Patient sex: F
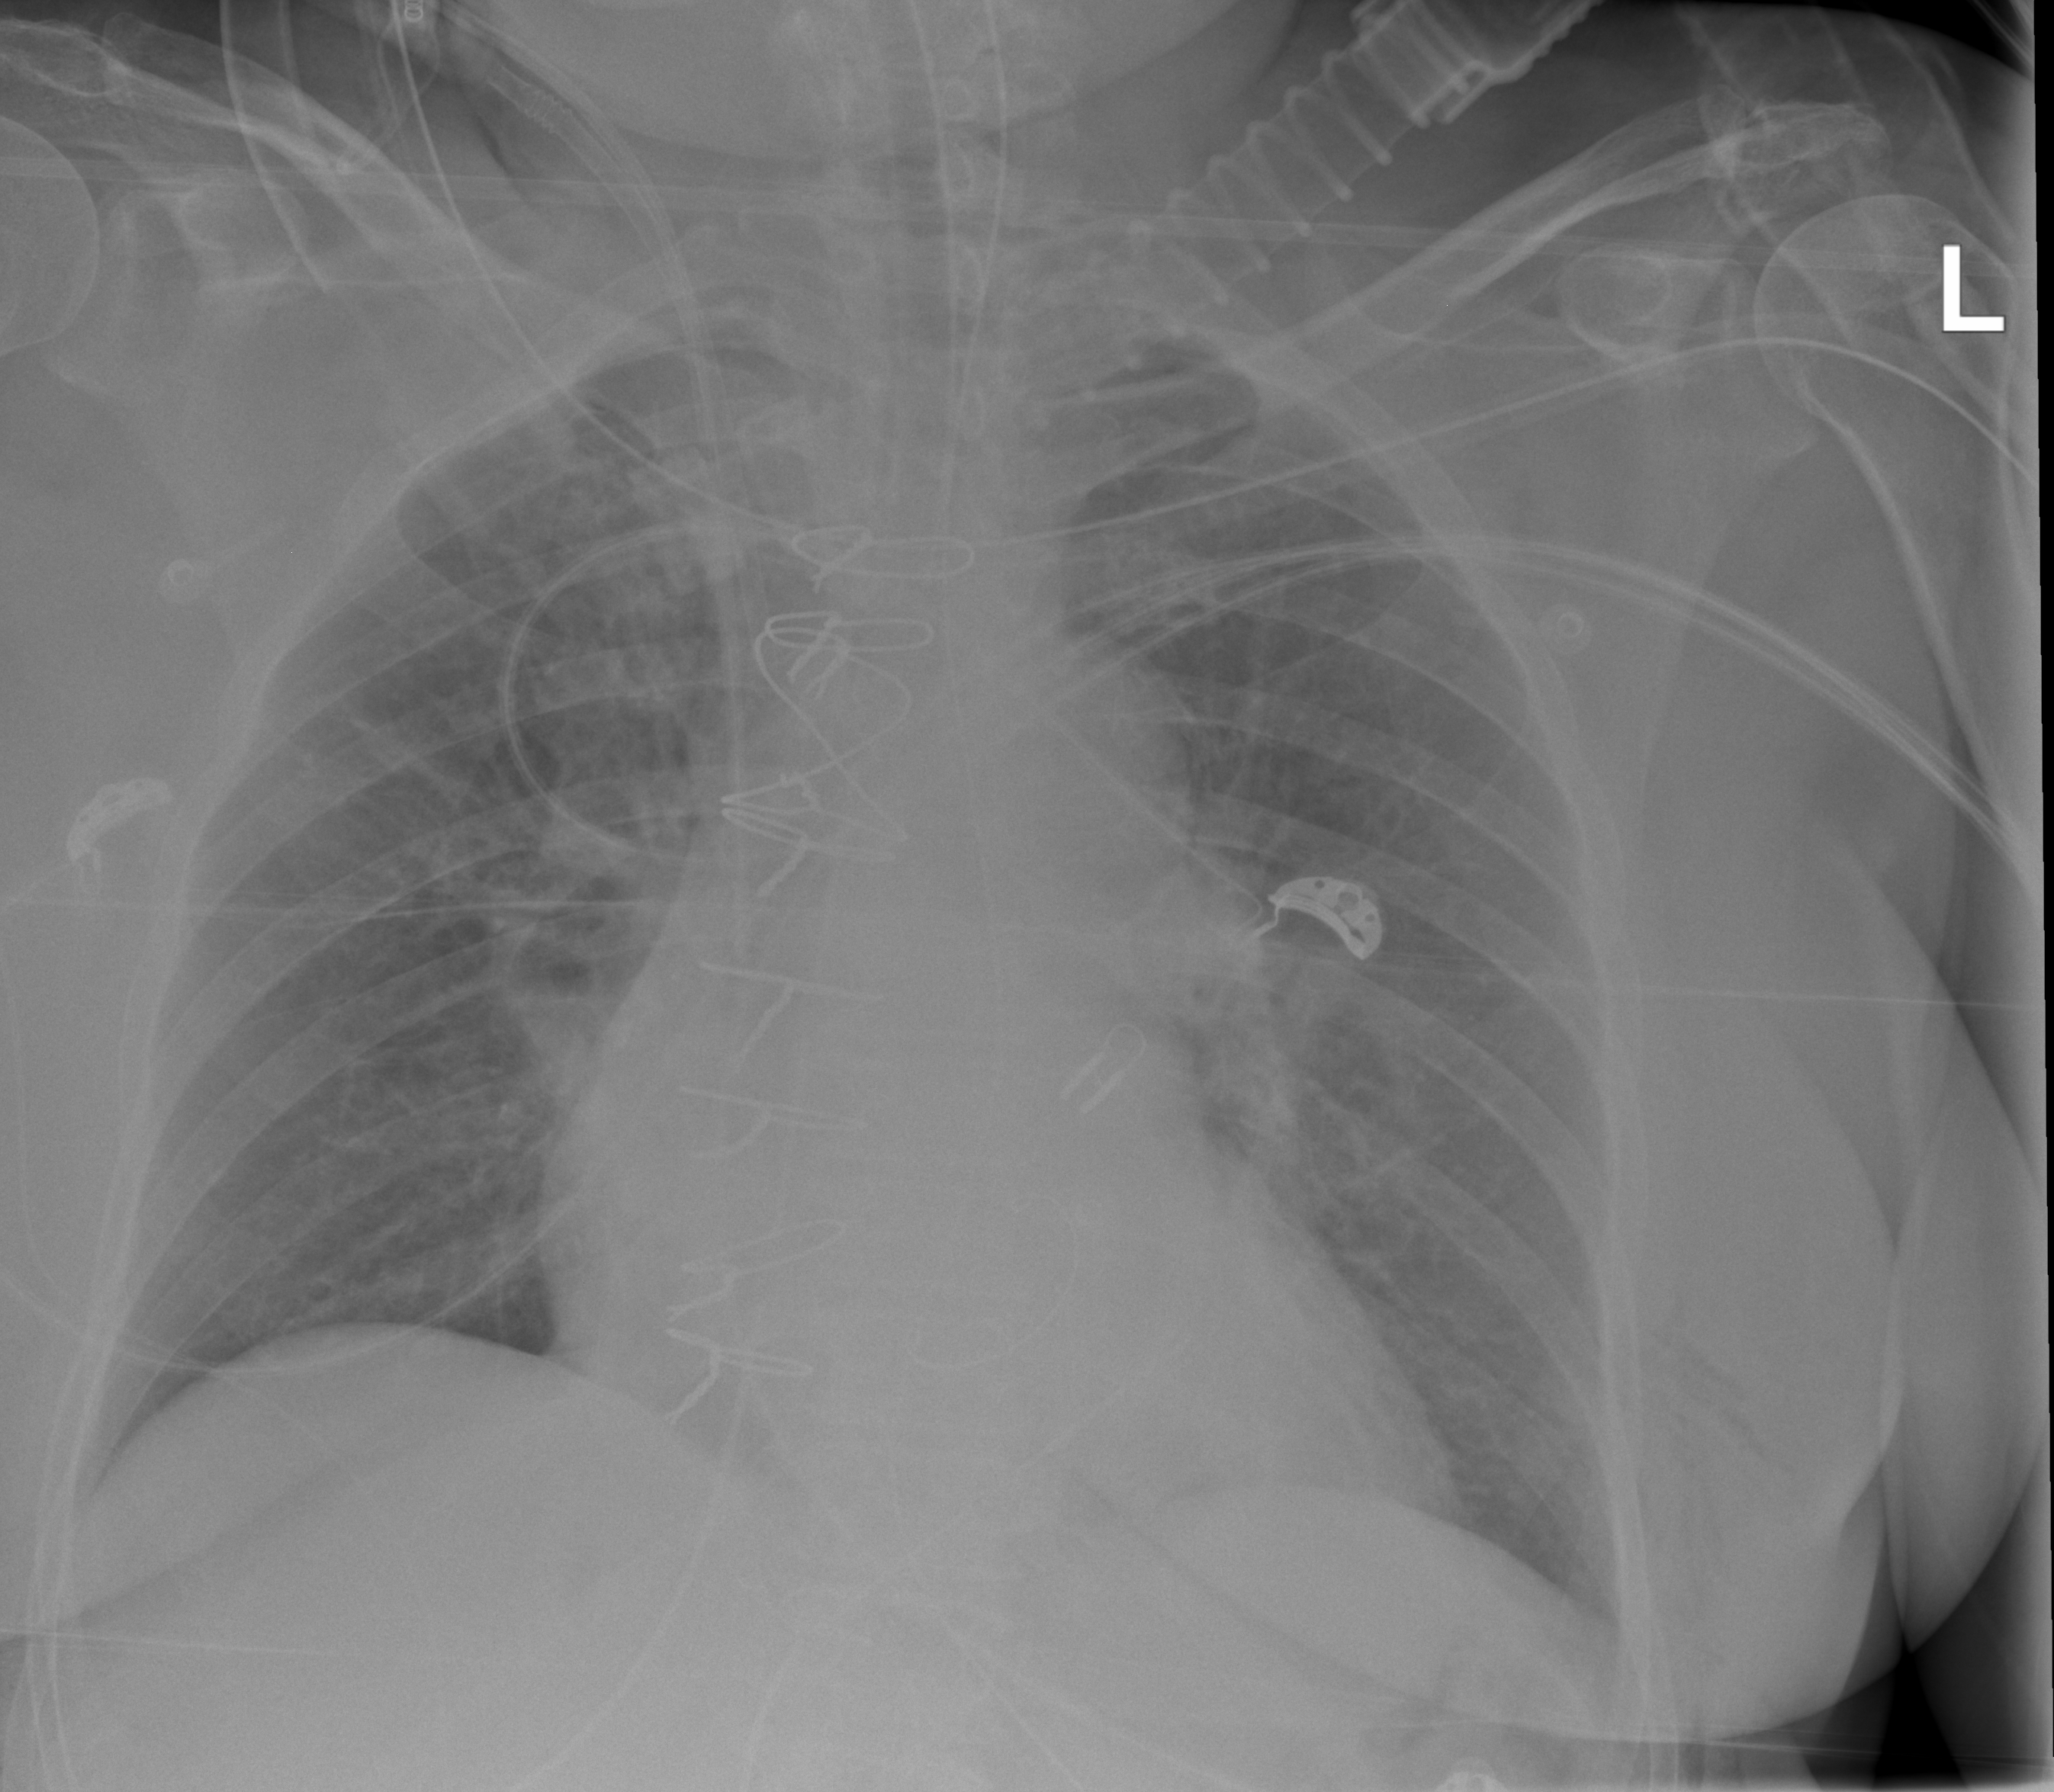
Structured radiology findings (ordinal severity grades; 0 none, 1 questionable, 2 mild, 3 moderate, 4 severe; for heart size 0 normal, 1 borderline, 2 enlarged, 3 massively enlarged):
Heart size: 1
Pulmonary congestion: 2
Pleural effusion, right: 0
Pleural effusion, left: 0
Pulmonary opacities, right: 1
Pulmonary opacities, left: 1
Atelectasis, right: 0
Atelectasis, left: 0